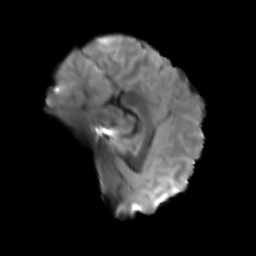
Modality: T2w
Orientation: sagittal
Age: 25
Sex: male
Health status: healthy
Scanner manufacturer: siemens
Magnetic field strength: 3 T
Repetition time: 3.6 s
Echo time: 0.092 s